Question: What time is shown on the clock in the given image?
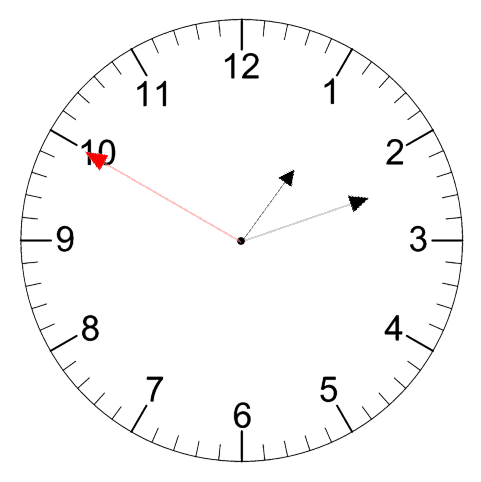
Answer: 01:11:50